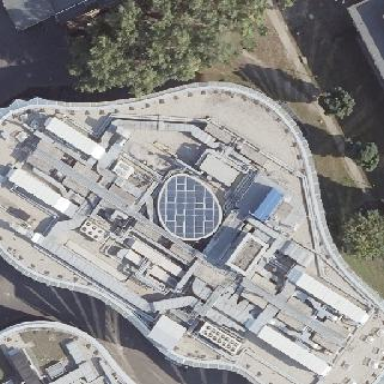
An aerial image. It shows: Commercial building with flat roof and glass cladding.